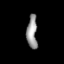
Tissue: lung
Cell type: Endothelial cells
Senescence score: 0.5526
Nuclear area (px): 339
Mean DAPI intensity: 150.779